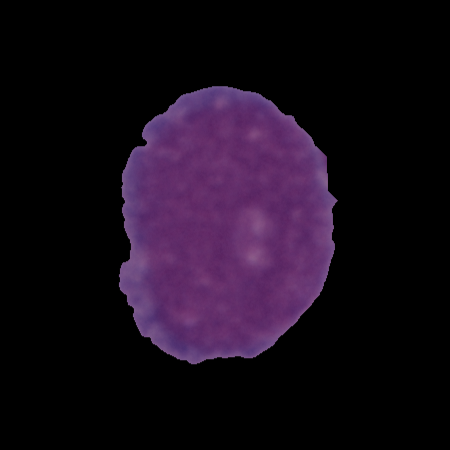
Label: cancer